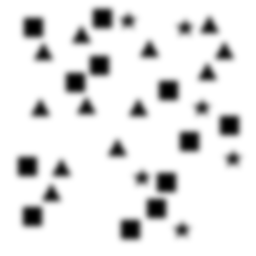
Squares: 12
Triangles: 12
Stars: 6
Total shapes: 30